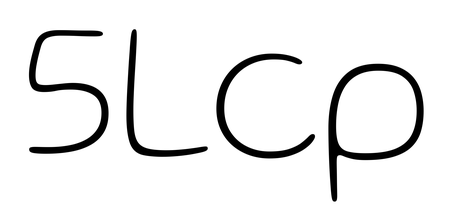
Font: Gluten_Thin